Question: I have a Javascript clock showing in a thin frame:

'''
<!DOCTYPE html>
<HTML>
<HEAD>
<TITLE>Untitled</TITLE>
<SCRIPT>
function checkTime(i) {
if (i < 10) {
i = "0" + i;
}
return i;
}
function startTime() {
var today = new Date();
var h = today.getHours();
var m = today.getMinutes();
var s = today.getSeconds();
// add a zero in front of numbers<10
m = checkTime(m);
s = checkTime(s);
document.getElementById('time').innerHTML = h + ":" + m + ":" + s;
t = setTimeout(function () {
startTime()
}, 500);
}
</SCRIPT>
</HEAD>
<BODY onload="startTime()">
<DIV id="time" style="width: 95px; height: 32px; border: solid; border-width: thin; text-align: center; vertical-align: middle"><p>time</p></DIV>
</BODY>
</HTML>
'''
Unfortunately, I cannot get the vertical alignment inside the frame to MIDDLE, although I have set 'vertical-align: middle'.
So how can I center it vertically?
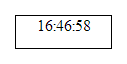
Answer: The 'vertical-align' property applies to inline level and table-cell elements; and 'div''s 'display' property is 'block' by default, so 'vertical-align' property is ignored.
Use 'line-height: 32px'(same as the 'height') instead.
'''
function checkTime(i) {
if (i < 10) {
i = "0" + i;
}
return i;
}
function startTime() {
var today = new Date();
var h = today.getHours();
var m = today.getMinutes();
var s = today.getSeconds();
// add a zero in front of numbers<10
m = checkTime(m);
s = checkTime(s);
document.getElementById('time').innerHTML = h + ":" + m + ":" + s;
t = setTimeout(function() {
startTime()
}, 500);
}
'''
'''
<body onload="startTime()">
<div id="time" style="width: 95px; height: 32px; border: solid; border-width: thin; text-align: center; line-height: 32px;">
<p>time</p>
</div>
</body>
'''